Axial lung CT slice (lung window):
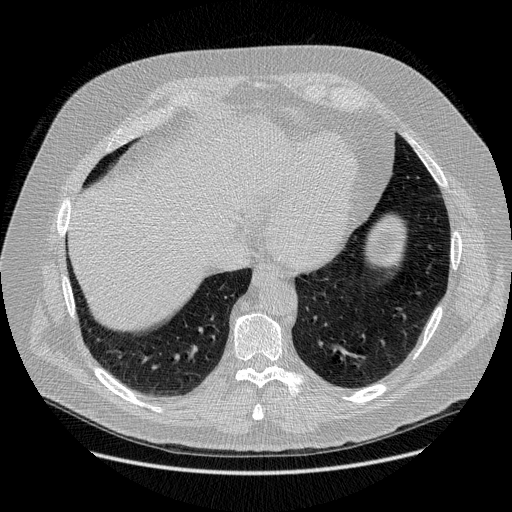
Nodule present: no